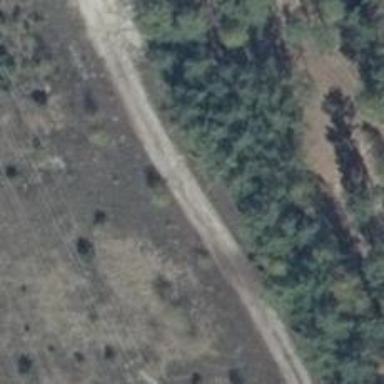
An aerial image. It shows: Sandy track with grade5 tracktype.